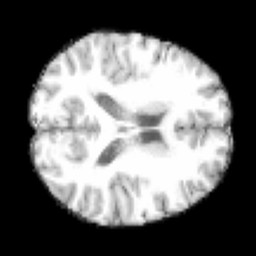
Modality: T1w
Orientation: axial